Question: I'm trying to implement drag and drop re-ordering of items in a WPF <URL>

I think I understand how drag and drop works in WPF and was planning to implement this by handling the 'OnDragOver' event to determine the desired position however I'm not sure how I should then draw the resulting carret effect.
Should I insert a dummy item in the list view at the position I wish to drop the item (note that ideally I don't want the items in the list to visibly move, so somehow the height this item takes up would have to be 0), or is there an easier way to achieve the same effect?
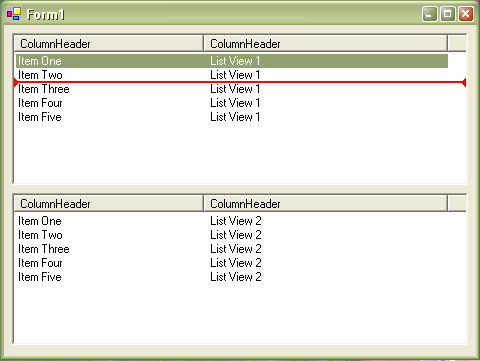
Answer: 1. You need a subclass from the abstract Adorner class.
2. I have overridden OnRender to draw the guide/caret (a line with some geometries nothing special)
3. I have a public property on the Adorner the DataGrid on which to draw the adorner
4. A Public method SetMousePosition with two params: MouseCoords + DataGridRow over which the mouse hovers. I use these data to determine where to draw the guide/caret, above or under the DataRow, but you draw in the visual area of the DataGrid. I do some additional calculations to determine if the item needs to be inserted before or after etc.
If you have the custom adorner, you can now add it to the adorner layer of your DataGrid:
'''
var adornerLayer = AdornerLayer.GetAdornerLayer(_dataGrid);
adornerLayer.Add(_dragGuide);
'''
However you need to remove it as soon as the drag operation ends for whatever reason otherwise the guide/caret remains visible:
'''
var adornerLayer = AdornerLayer.GetAdornerLayer(_dataGrid);
adornerLayer.Remove(_dragGuide);
'''
If you have this then you can start to handle all the exceptional cases:
Dropping Rows in the area left to all the columns
Dropping Rows below the area where the rows are.
Dropping Rows that are not completely visible (bottom or upper part is scrolled out of sight)
Dragging and dropping from different instances of the window.
etc. etc.
And in the end most of the users don't enjoy the hard work, because they don't have clue they can drag and drop or they prefer to use the buttons.
But I hope above gives you a kickstart.
Ah I forgot this link which was helpful to me: <URL>